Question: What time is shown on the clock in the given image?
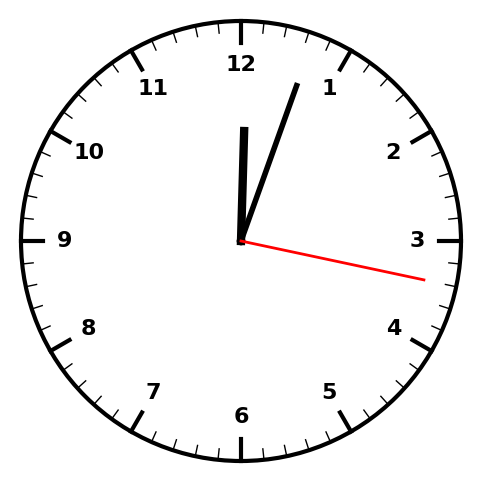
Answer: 12:03:17